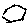
Label: hexagon